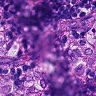
Metastatic tissue present: yes